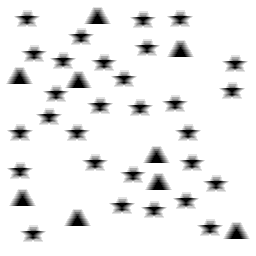
Squares: 0
Triangles: 9
Stars: 29
Total shapes: 38